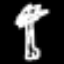
Label: palm tree